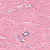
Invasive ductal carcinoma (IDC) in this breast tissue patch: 1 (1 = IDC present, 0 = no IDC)